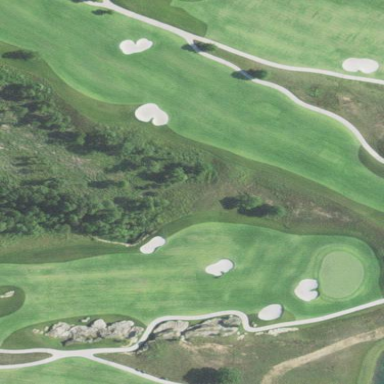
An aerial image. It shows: Golf rough area.